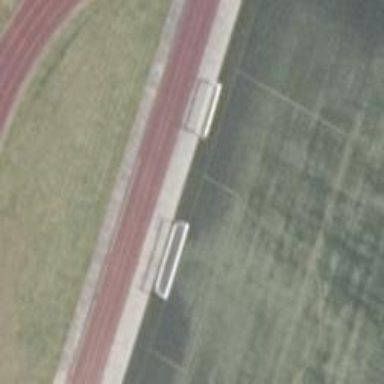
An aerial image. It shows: Athletic track located in leisure land area.